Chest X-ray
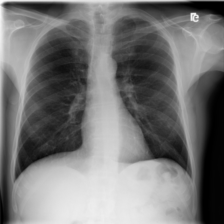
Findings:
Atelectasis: negative
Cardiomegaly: negative
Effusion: negative
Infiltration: negative
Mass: negative
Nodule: negative
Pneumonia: negative
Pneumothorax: negative
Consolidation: negative
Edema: negative
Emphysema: negative
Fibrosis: negative
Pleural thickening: negative
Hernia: negative